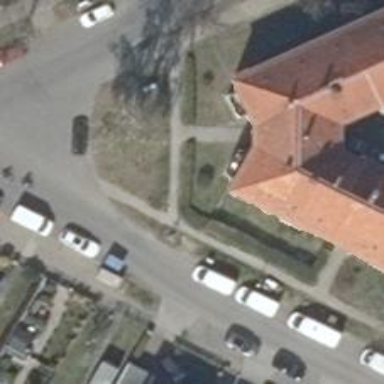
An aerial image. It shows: Sidewalk along the footway.